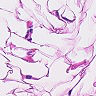
Metastatic tissue present: no